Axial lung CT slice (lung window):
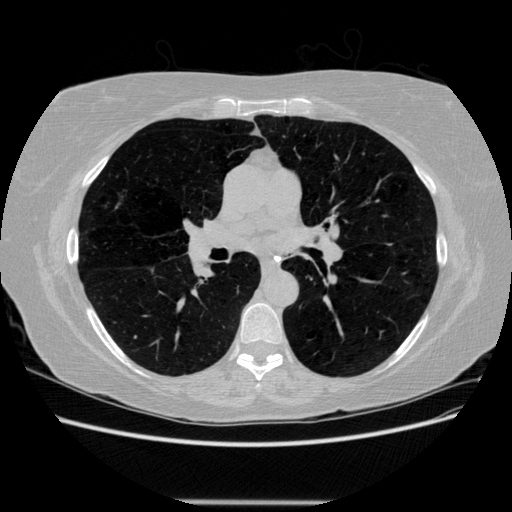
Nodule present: no